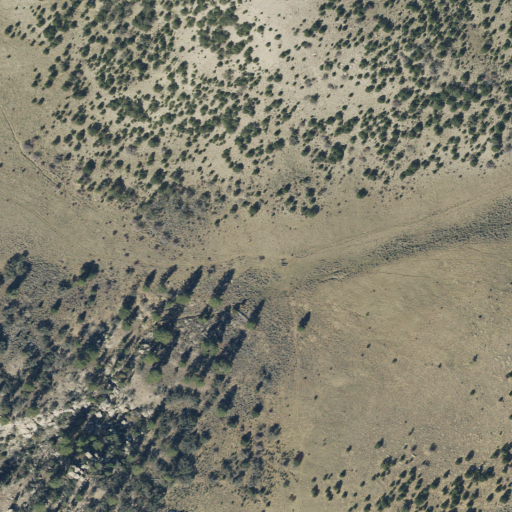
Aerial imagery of plain(s) in Utah named South Sage Flat containing shrub and evergreen forest